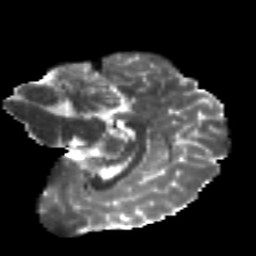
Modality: T2w
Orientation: sagittal
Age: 18
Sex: male
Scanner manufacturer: siemens
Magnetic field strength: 3 T
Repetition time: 8.8 s
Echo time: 0.085 s